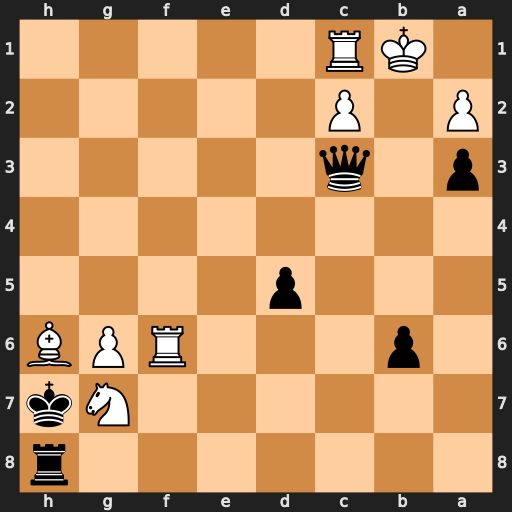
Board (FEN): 7r/6Nk/1p3RPB/3p4/8/p1q5/P1P5/1KR5
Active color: b
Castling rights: -
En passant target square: -
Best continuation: Kxh6 Nf5+ Kg5